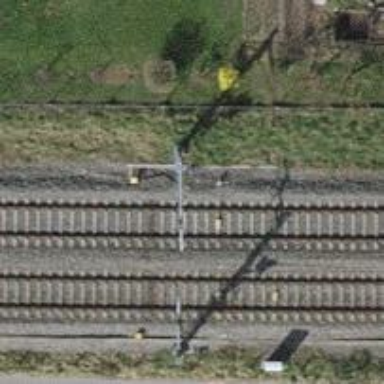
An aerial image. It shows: Railway signal.